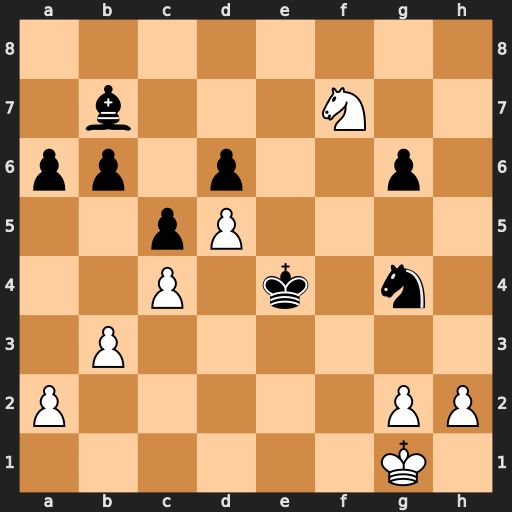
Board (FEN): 8/1b3N2/pp1p2p1/2pP4/2P1k1n1/1P6/P5PP/6K1
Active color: w
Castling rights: -
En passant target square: -
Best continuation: Nxd6+ Kd3 Nxb7